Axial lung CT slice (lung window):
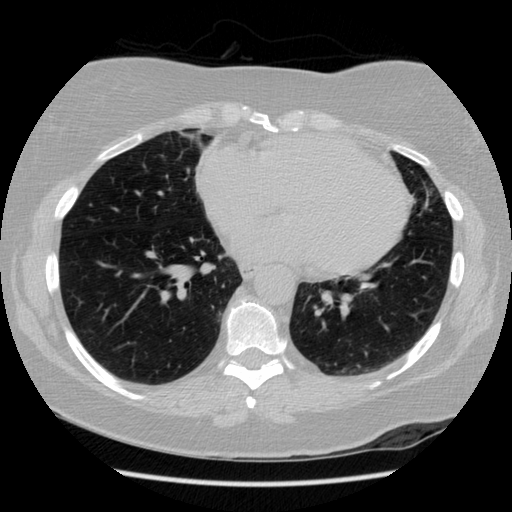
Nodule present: no